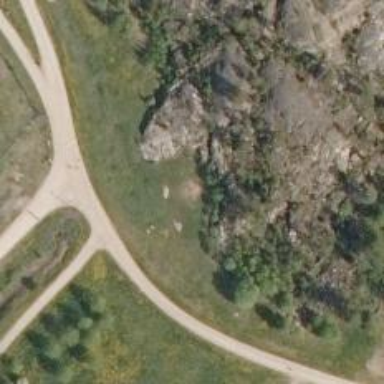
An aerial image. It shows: Disc golf basket.